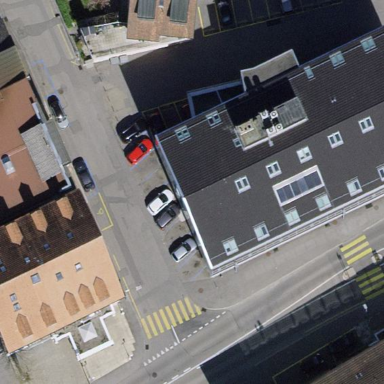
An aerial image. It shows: Office building with gabled roof.